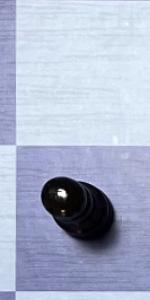
Label: Pawn_Black